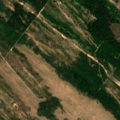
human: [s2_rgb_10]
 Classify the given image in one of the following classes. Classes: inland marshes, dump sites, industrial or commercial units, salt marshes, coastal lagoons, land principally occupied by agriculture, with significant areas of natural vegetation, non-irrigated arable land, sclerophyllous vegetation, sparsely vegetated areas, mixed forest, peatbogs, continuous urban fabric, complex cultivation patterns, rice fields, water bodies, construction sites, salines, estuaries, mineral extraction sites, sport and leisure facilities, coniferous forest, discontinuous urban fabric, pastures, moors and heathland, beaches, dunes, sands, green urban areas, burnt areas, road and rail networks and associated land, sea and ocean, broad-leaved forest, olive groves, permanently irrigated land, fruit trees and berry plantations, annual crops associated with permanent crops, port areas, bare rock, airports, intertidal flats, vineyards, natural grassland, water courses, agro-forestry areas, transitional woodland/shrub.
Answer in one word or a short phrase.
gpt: broad-leaved forest, coniferous forest, natural grassland, transitional woodland/shrub